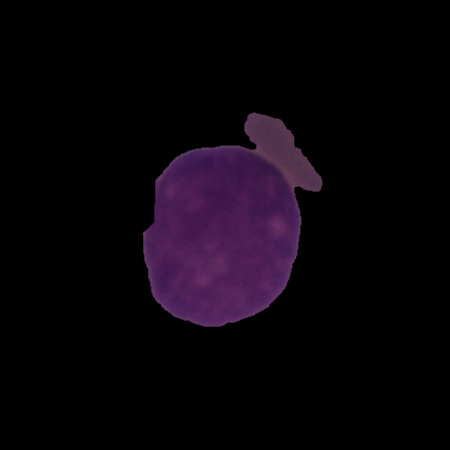
Label: cancer